Question: First two columns contain data. In the third column I put on the criteria to sum by. For example, when I put A, B, D in the third column, I want to sum values in the second column when values in the first column are A B or D; that is 1+2+4+5+7. When I put A, B in the third column, I get 1+2+5, so on so forth. How to do it in a sumif function (or other sum functions)? Thanks.

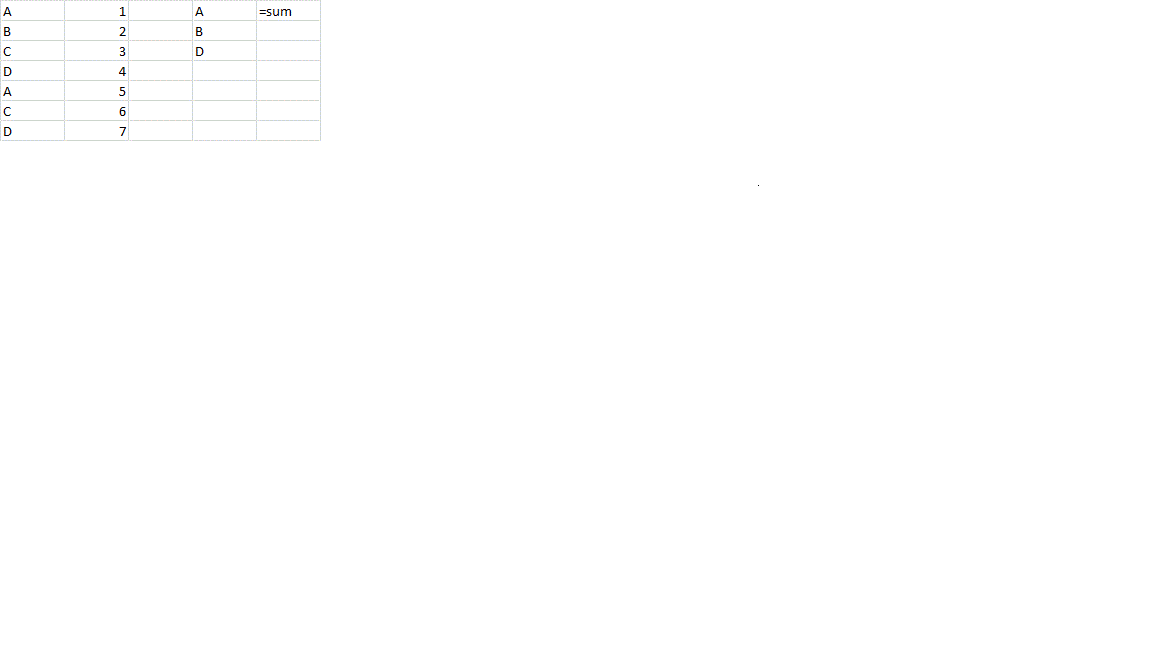
Answer: If you need to sum all values satisfying , you can use following formula:
'''
=SUMPRODUCT(NOT(ISNA(MATCH(A:A,D1:D3,0)))*1,B:B)
'''
where 'A:A' contains your data with "A", "B", "C", "D" and so on, 'B:B' contains corresponding numbers, and 'D1:D3' contains your search criterias, i.g. "A" and "B" and "D".
P.S. if you don't know exact count of criterias in column 'D', you can change 'D1:D3' to 'D1:D100' or 'D:D'. But 'D:D' will make your formula a little slower..